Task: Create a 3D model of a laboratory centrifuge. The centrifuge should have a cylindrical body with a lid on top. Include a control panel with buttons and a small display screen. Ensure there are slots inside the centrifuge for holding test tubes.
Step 532:
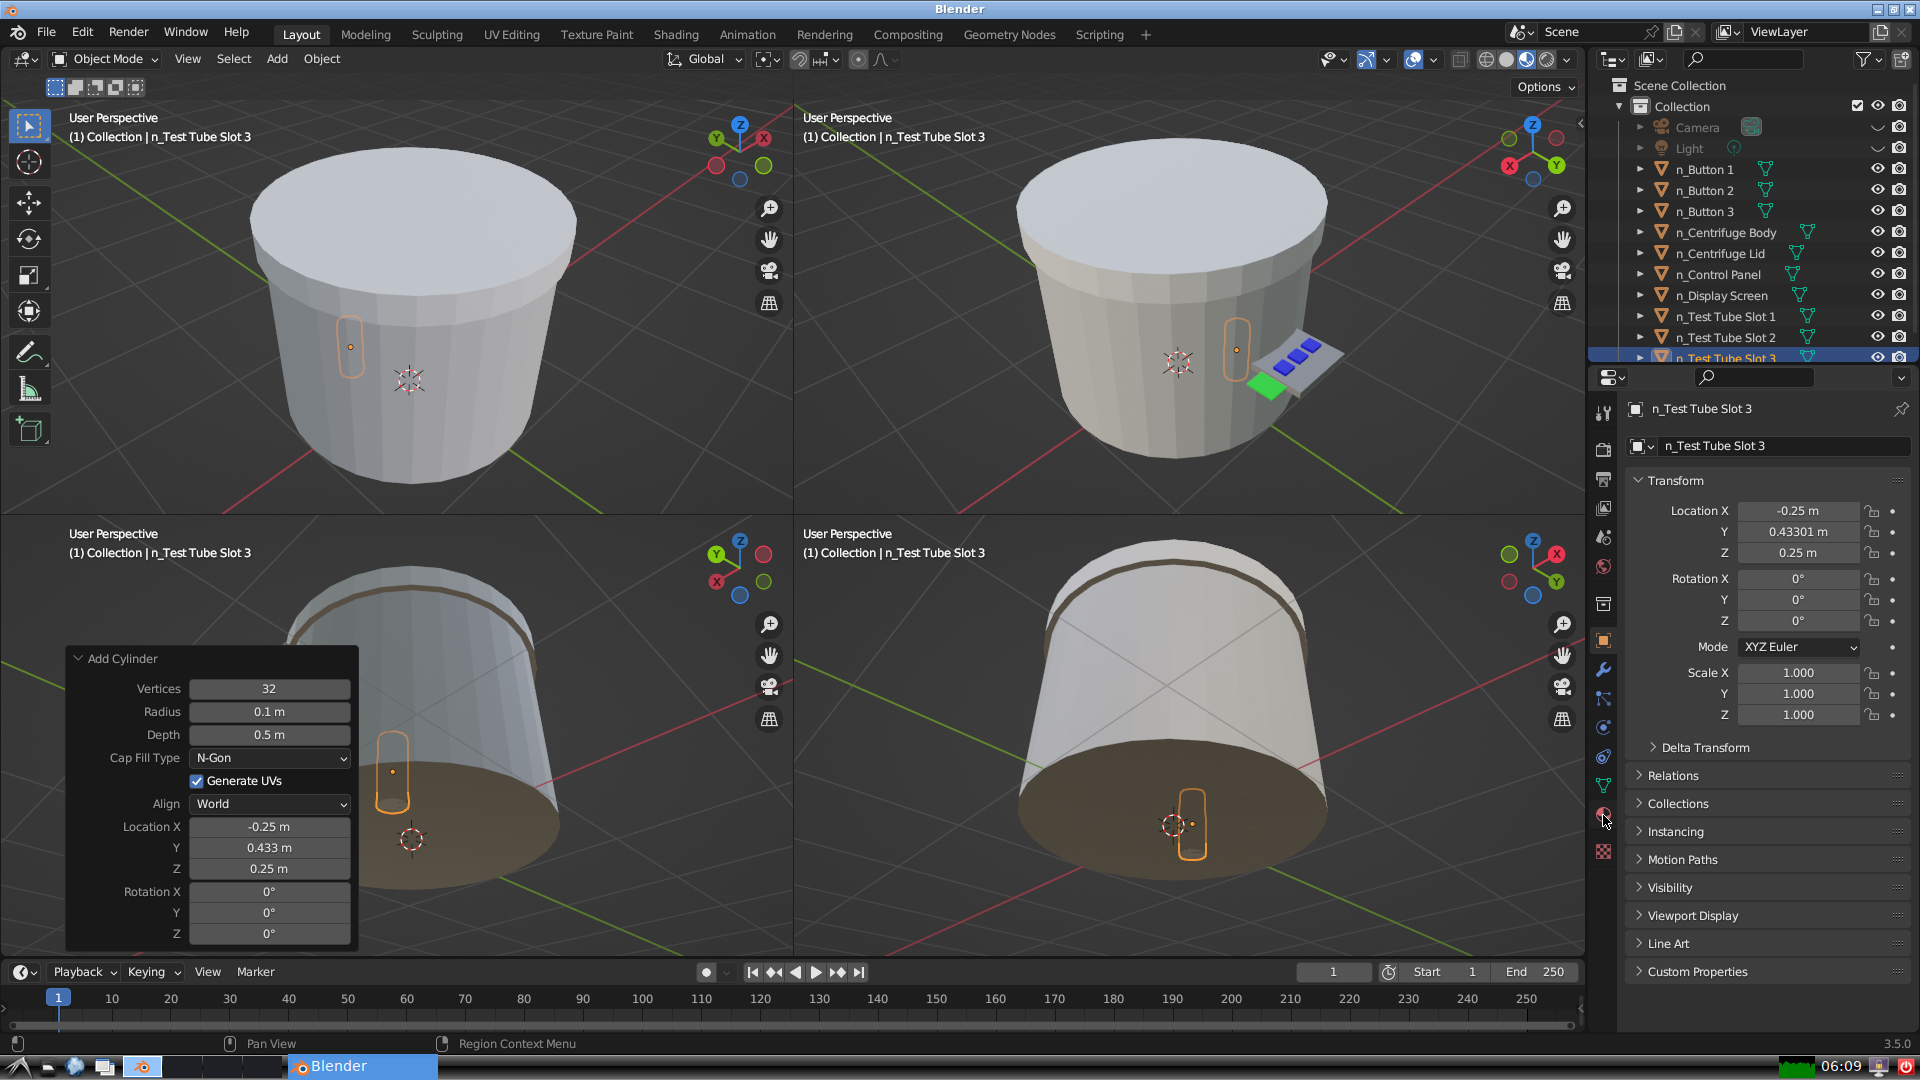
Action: click: no